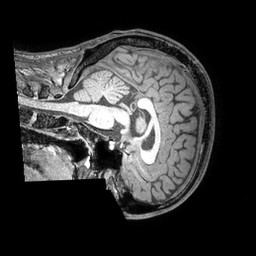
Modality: T1w
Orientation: sagittal
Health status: healthy
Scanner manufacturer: philips
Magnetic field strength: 3 T
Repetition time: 0.007364 s
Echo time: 0.00328 s